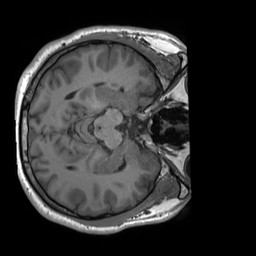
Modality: T1w
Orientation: axial
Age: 27
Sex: male
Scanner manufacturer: siemens
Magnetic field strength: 3 T
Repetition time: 1.8 s
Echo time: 0.00232 s